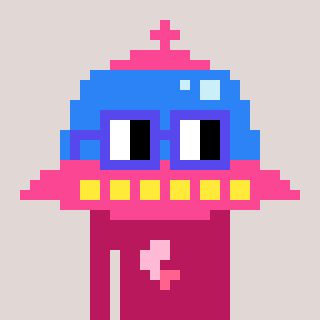
a pixel art character with square blue glasses, a ufo-shaped head and a darkpink-colored body on a warm background